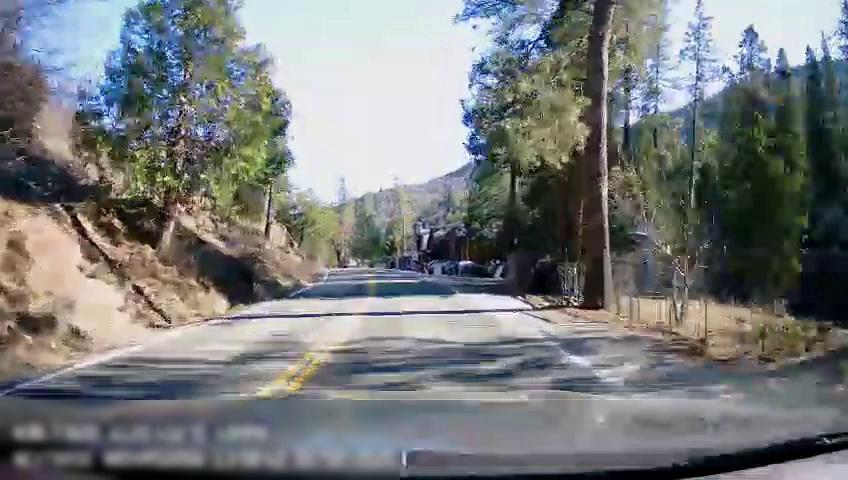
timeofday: Day
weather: Sunny
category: Drivable Space
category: Drivable Space
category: Lanes | Opposite Lane
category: Lanes | Current Lane
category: Lanes | Opposite Lane
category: Lanes | Current Lane